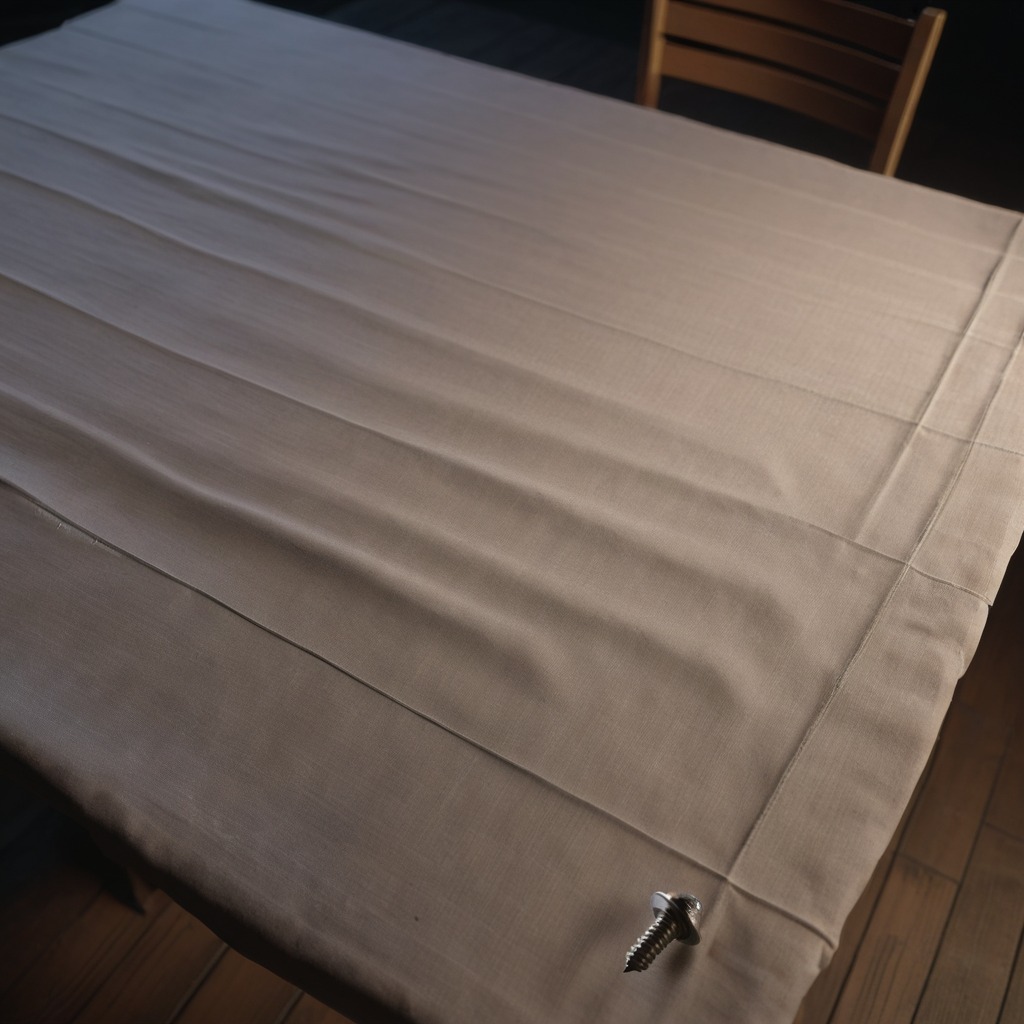
A metal screw is lying on a wooden table inside a workshop at night.